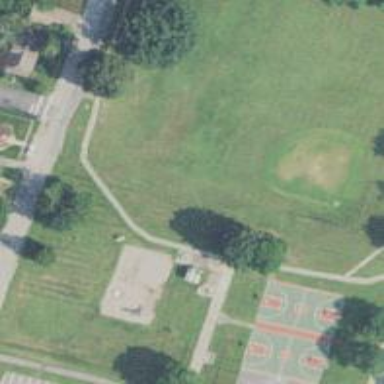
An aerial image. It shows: Recreation ground.